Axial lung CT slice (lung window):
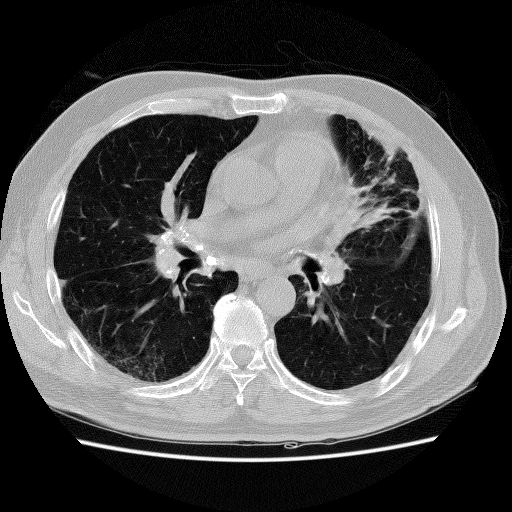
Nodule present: no